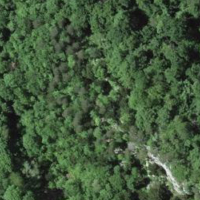
EUNIS habitat code: 41
Species observed at this site:
Cardamine heptaphylla
Vincetoxicum hirundinaria